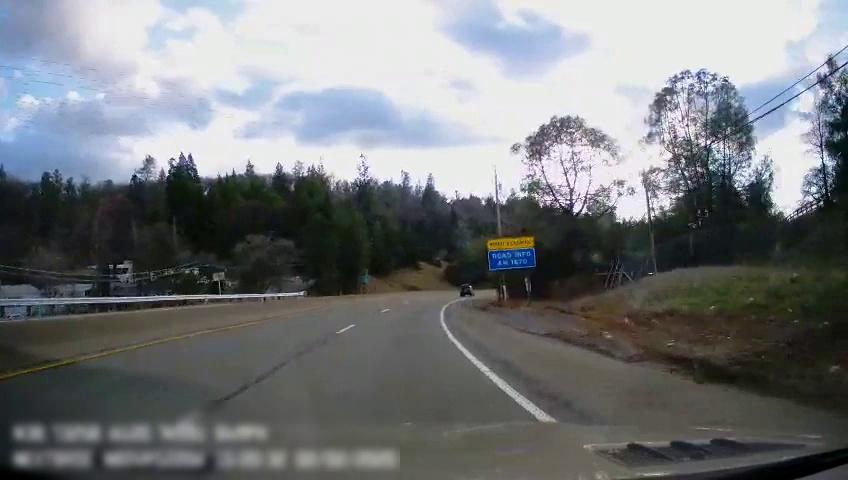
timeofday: Day
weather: Sunny
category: Drivable Space
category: Vehicles | SUV
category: Lanes | Alternate Lane
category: Lanes | Current Lane
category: Lanes | Alternate Lane
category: Traffic | Signs
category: Traffic | Signs